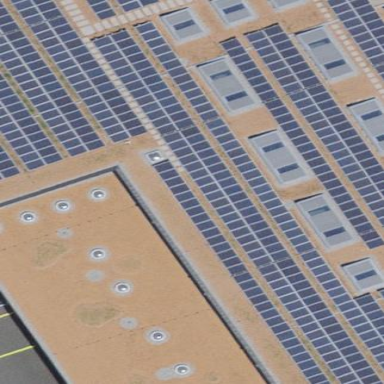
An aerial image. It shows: Solar power generator with photovoltaic panels.